Interaction volume radius: 10 \u00c5
Interaction volume height: 20 \u00c5
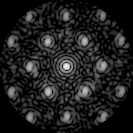
Disorder parameter: 0.3749